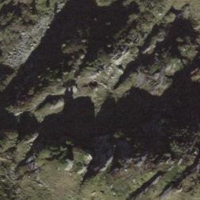
EUNIS habitat code: 32
Species observed at this site:
Miramella alpina
Motacilla cinerea
Pyrrhocorax graculus
Colias palaeno
Anthus spinoletta